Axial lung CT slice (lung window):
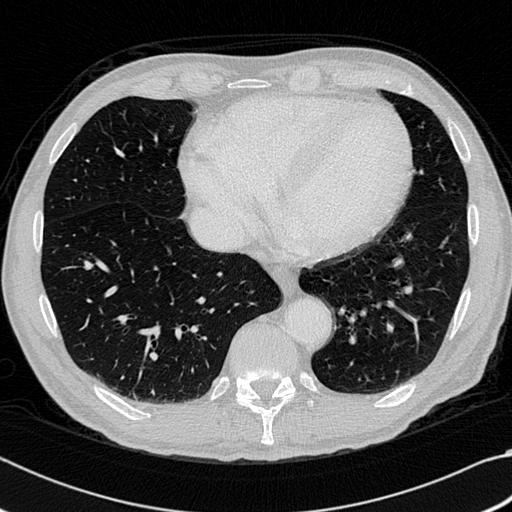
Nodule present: no